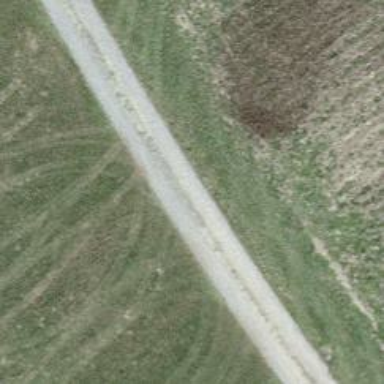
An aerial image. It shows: Gravel track.